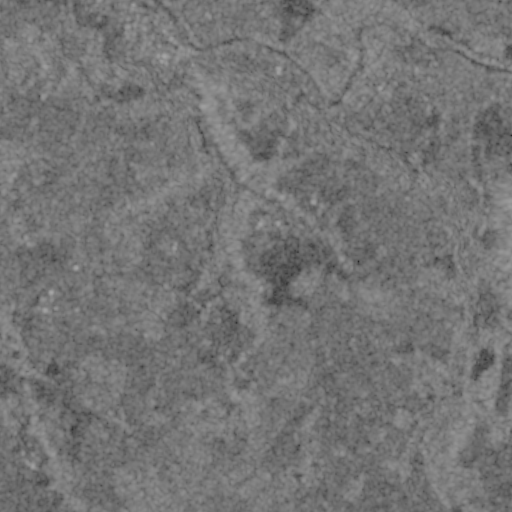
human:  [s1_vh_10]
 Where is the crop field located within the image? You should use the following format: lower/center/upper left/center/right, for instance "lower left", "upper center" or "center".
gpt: The crop field is located in the upper right of the image.
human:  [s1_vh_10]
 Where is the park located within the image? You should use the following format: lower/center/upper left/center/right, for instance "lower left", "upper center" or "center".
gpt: The park is located in the upper left of the image.
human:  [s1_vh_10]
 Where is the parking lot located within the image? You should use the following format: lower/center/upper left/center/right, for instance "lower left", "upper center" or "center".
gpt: The parking lot is located in the upper left of the image.
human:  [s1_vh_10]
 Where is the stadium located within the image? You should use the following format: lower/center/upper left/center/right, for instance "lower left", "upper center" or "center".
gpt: The stadium is located in the upper left of the image.
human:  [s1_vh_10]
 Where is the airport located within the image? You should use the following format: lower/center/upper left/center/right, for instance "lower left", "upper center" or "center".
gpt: There is no airport in the image.

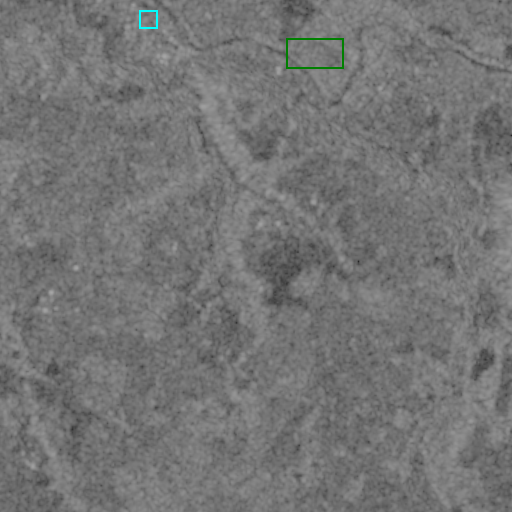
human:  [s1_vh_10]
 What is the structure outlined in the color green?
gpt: The structure outlined in green is a crop field.
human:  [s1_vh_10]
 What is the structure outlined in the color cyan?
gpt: The structure outlined in cyan is a park.
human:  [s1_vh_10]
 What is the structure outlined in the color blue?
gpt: There is no blue outline.